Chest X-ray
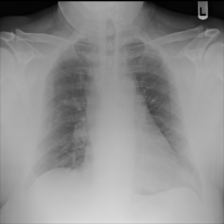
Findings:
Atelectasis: negative
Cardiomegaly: negative
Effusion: negative
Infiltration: negative
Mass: negative
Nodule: negative
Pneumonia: negative
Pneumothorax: negative
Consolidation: negative
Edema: negative
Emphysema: negative
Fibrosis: negative
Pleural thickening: negative
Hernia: negative